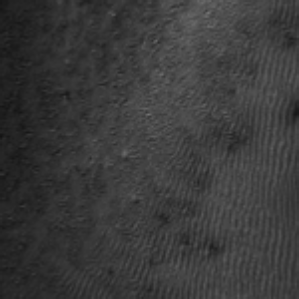
Label: frost